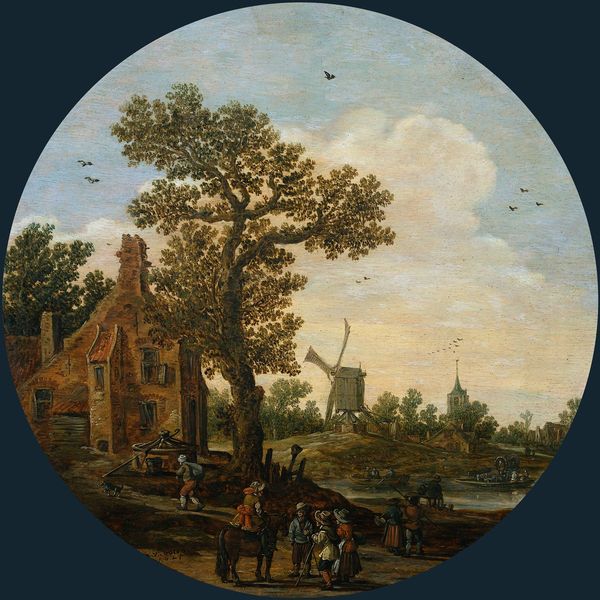
Titel: Sommer
Künstler: Jan van Goyen
Standort: Amsterdam
Institution: Rijksmuseum
Schlagwörter: baum, blau, blätter, dunkel, flügel, gemälde, himmel, laub, mann, schatten, vogel, wasser, weiß, wolken, bäume, fluss, frauen, grün, kirchturm, landschaft, menschen, ocker, see, teich, ufer, äste, ausschnitt, braun, fenster, frau, hell, hut, hüte, kleid, licht, männer, orange, reden, strasse, tür, unterhalten, ausblick, blick, dach, gebäude, haus, hund, rot, weg, wolke, beige, gespräch, leute, malerei, rock, mütze, mensch, rahmen, stehen, tragen, holland, niederlande, öl, bach, erde, häuser, mühle, mühlen, natur, stamm, vögel, wind, windmühle, zweige, kirche, pfad, rauch, land, familie, kind, paar, krone, alltag, anhöhe, anlegen holland, arbeit, ausschnirr, baueme, bauern, begegnen, boot, boote, brunnen, dachziegel, erdde, esel, fensterlaeden, fliegen, genre, handel, kahn, kamin, kamine, karren, kinder, kirchturmspitze, kreis, landleben, müller, ofen, oval, paddel, passpartout, pferd, pferde, pony, prefd, reiter, ruder, rund, rundbild, runf, räder, sack, schornstein, schuppen, stock, szenerie, tondo, turm, turmspitze, umrandung, vogelschwarm, vorbau, weiher, weizensack, windmühlen, reiten, schiff, schiffe, acker, sprechen, erker, schwalben, beutel, ponny, fernglas, krähen, brün, ua8s